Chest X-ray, PA view. Patient: 42 years old, sex M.
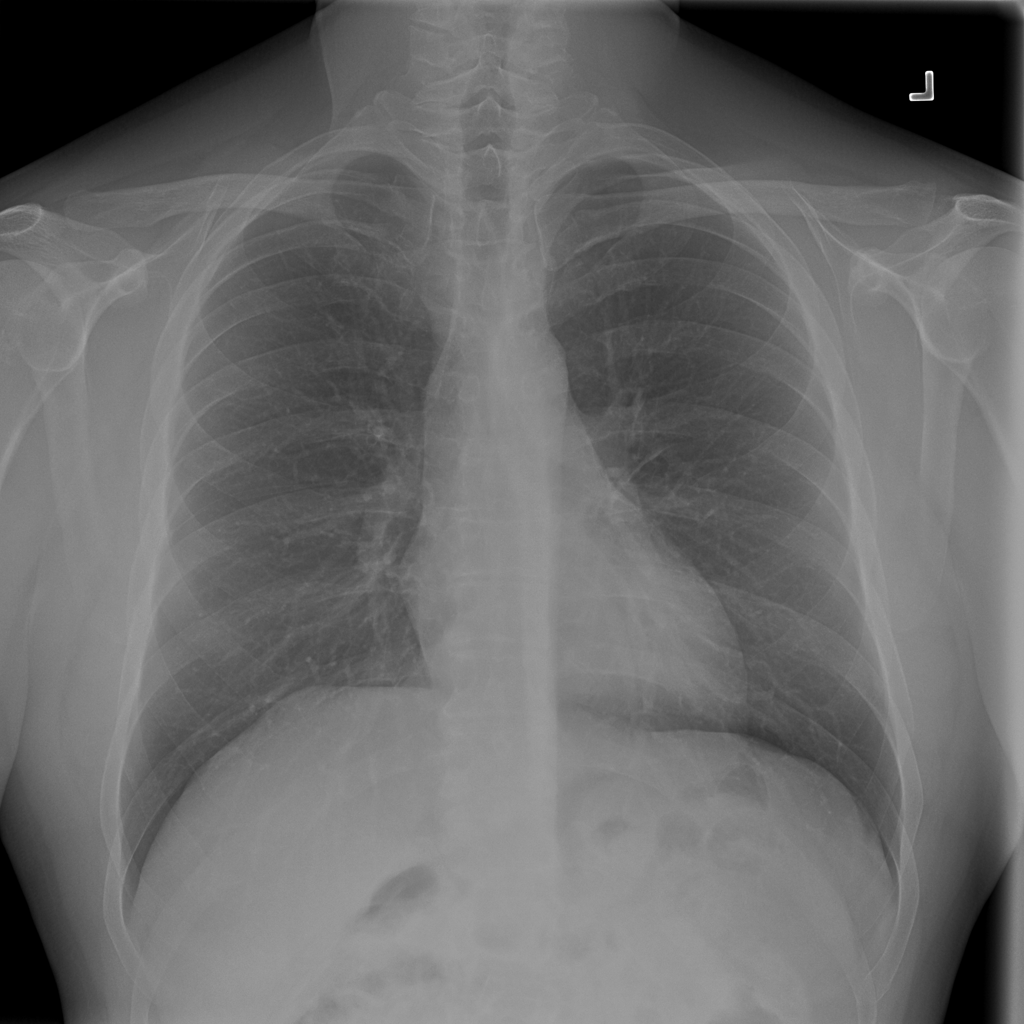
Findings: No Finding